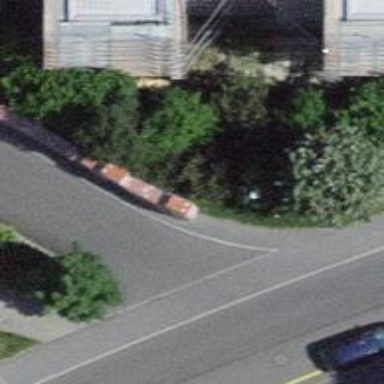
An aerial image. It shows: Sidewalk.